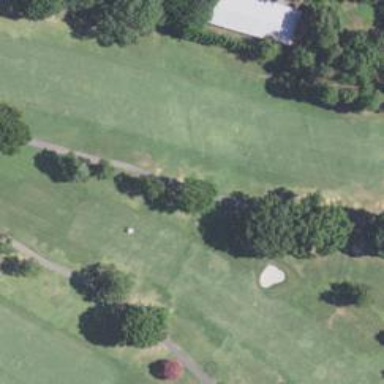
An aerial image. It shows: Golf hole.